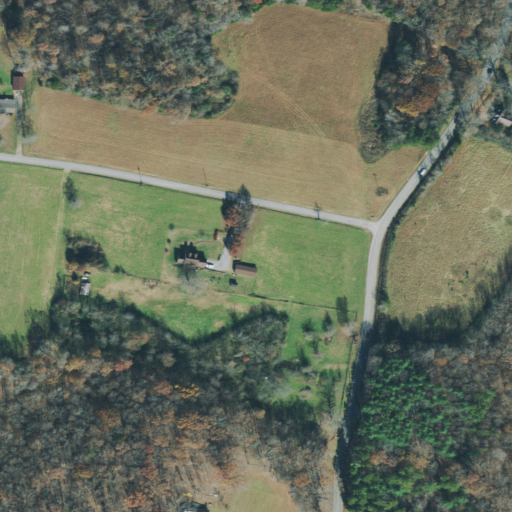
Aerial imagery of ridge(s) in Tennessee named Goat Ridge containing pasture, deciduous forest, mixed forest, open development, grassland, evergreen forest, low intensity development, and medium intensity development